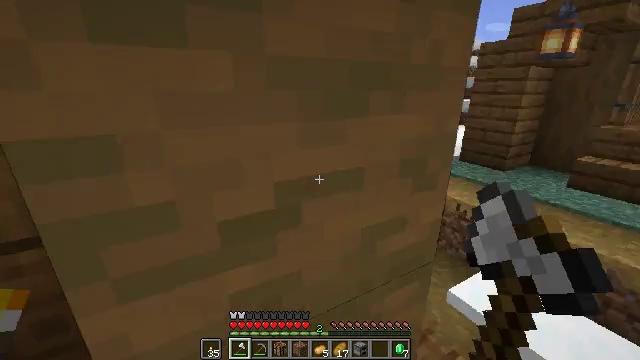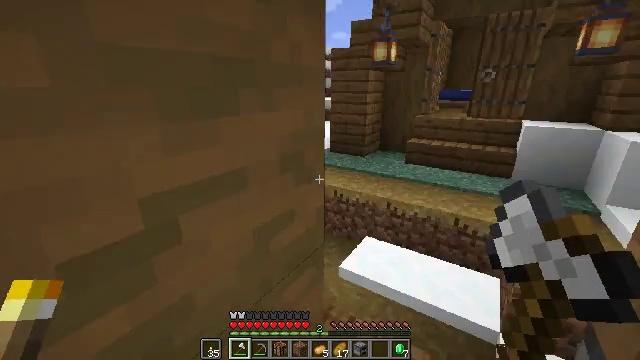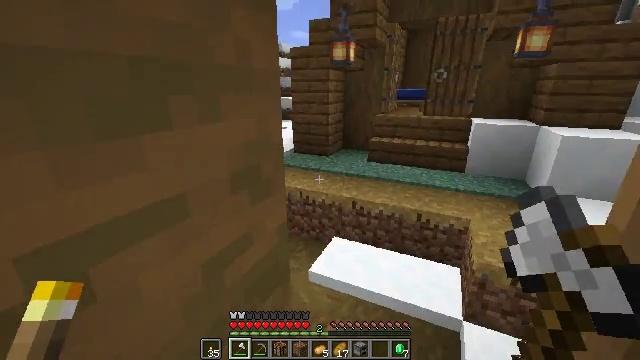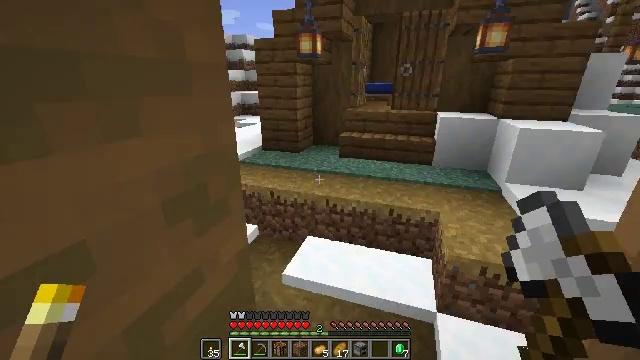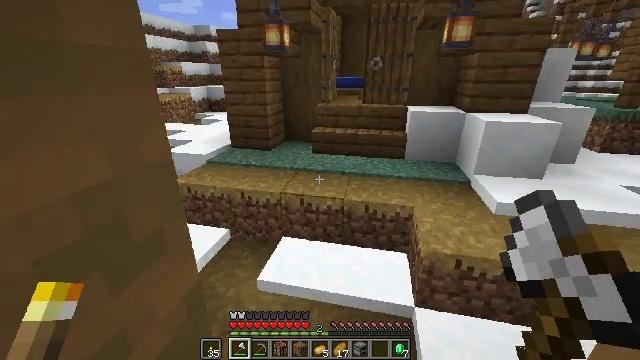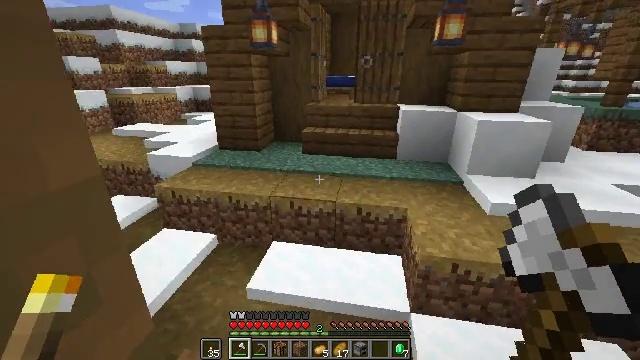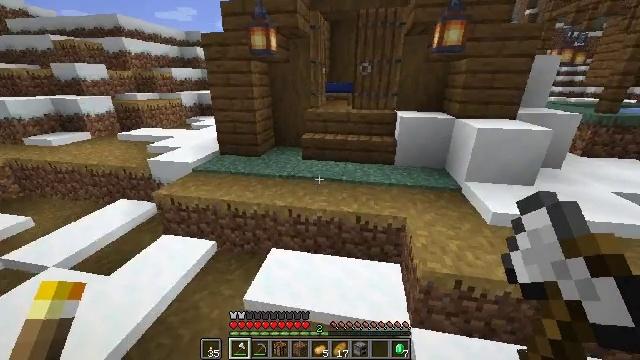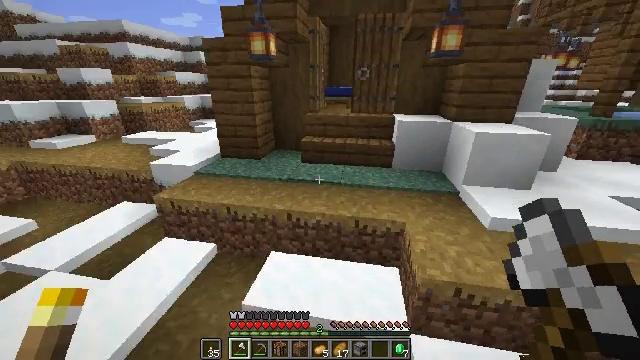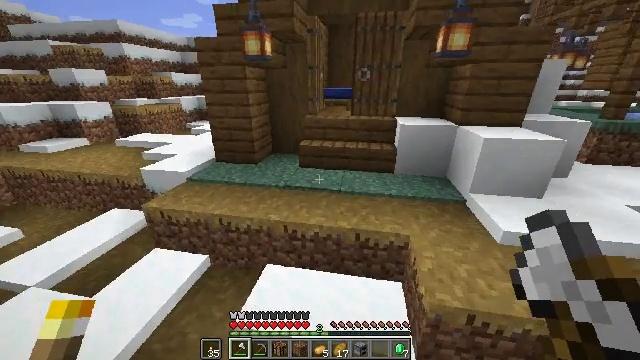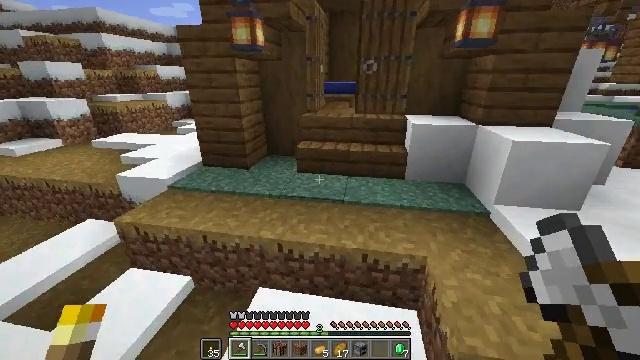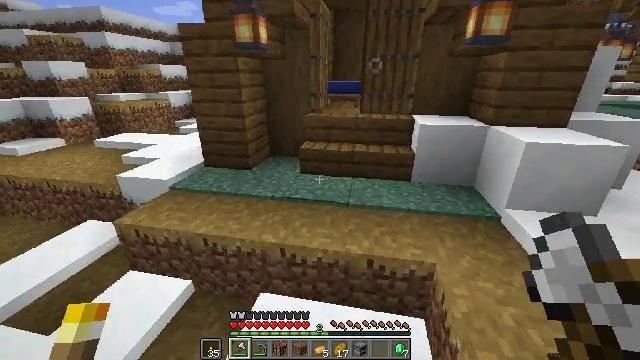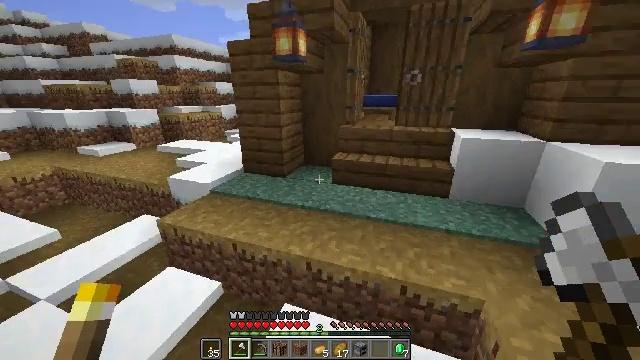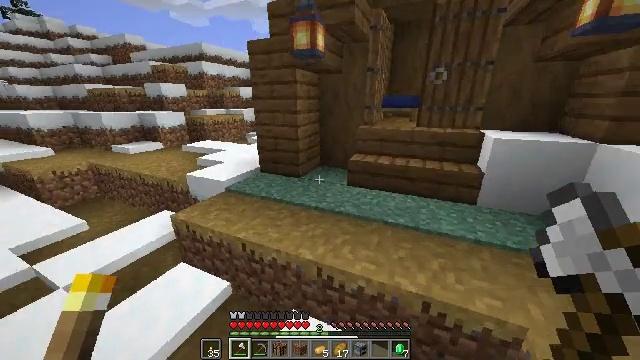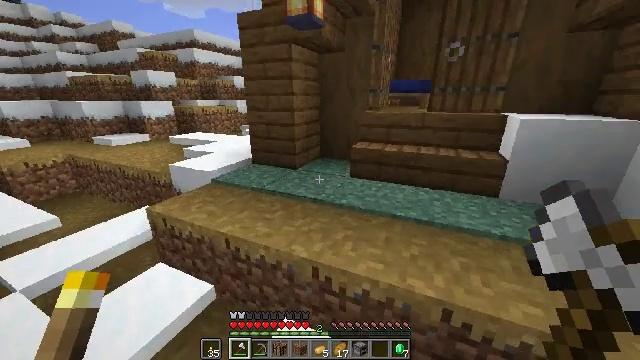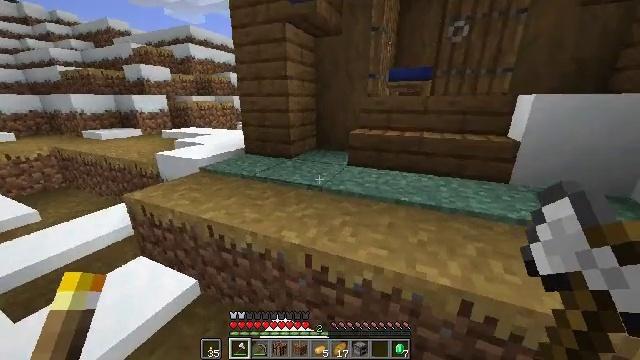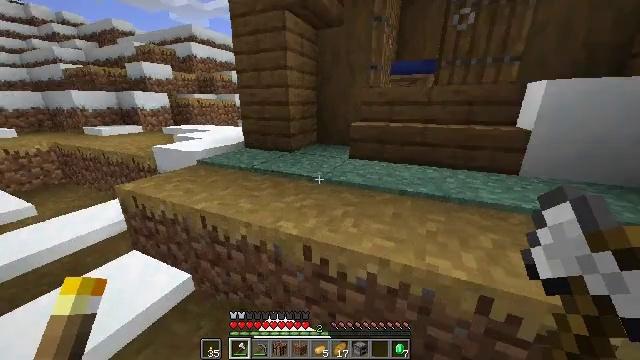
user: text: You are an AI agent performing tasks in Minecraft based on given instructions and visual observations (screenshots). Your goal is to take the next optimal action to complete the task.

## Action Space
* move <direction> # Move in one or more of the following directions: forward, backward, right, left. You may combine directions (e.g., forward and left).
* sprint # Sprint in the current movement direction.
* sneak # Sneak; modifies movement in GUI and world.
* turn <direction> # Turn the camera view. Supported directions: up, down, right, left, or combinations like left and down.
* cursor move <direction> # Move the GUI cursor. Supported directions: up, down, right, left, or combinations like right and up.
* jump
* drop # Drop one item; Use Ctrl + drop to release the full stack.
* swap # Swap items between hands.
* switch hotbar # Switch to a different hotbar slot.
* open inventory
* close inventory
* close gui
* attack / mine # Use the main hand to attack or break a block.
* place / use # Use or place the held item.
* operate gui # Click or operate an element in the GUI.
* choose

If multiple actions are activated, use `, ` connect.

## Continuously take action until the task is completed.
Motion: motion action
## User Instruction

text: Gather ice for building or crafting.
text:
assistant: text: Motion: turn right
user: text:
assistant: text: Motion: move forward, turn right
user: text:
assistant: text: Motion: move forward, turn right and down
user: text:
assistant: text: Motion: move forward, turn right and down
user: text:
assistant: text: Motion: move forward, sprint, turn right
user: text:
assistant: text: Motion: move forward, sprint
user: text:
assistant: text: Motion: move forward, sprint
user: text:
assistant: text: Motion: move forward, sprint
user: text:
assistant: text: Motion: move forward, sprint
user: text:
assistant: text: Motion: move forward, sprint
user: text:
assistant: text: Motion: move forward, sprint, turn left and up
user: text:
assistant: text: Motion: move forward, sprint, turn left and up
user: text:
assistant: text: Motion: move forward, sprint
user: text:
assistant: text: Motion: move forward, sprint
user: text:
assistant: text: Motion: move forward, sprint
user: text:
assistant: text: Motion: move forward, sprint, turn left and up
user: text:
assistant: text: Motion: move forward, sprint, turn left and up, jump
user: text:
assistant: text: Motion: move forward, sprint, turn left and up, jump
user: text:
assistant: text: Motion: move forward, sprint, turn left, jump
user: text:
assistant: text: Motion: move forward, sprint, jump
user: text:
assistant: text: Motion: move forward, sprint, jump
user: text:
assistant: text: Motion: move forward, sprint, jump
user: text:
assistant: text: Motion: move forward, sprint, jump
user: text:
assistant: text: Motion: move forward, sprint, turn left, jump
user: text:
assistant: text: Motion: move forward, sprint, turn left and down, jump
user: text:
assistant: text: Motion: move forward, sprint, turn left and down, jump
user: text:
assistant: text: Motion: move forward, sprint, turn left, jump
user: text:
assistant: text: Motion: move forward, sprint, turn left and down, jump
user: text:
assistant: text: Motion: move forward, sprint, turn left and down, jump
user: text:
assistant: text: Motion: move forward, sprint, jump